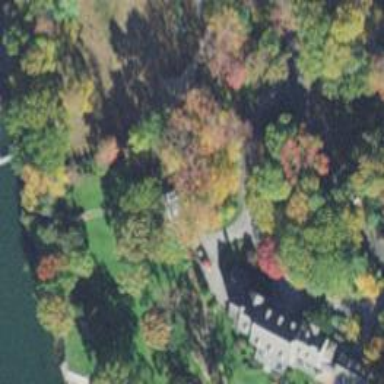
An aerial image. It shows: Driveway.